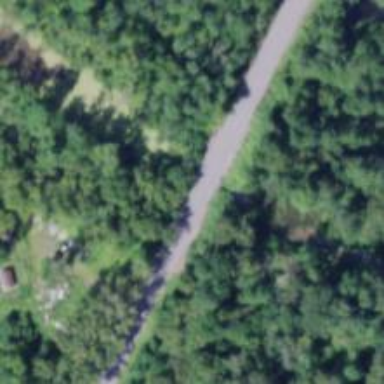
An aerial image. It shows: Culvert tunnel.